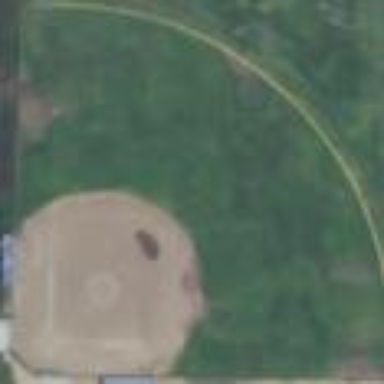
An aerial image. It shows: Baseball pitch for leisure land.